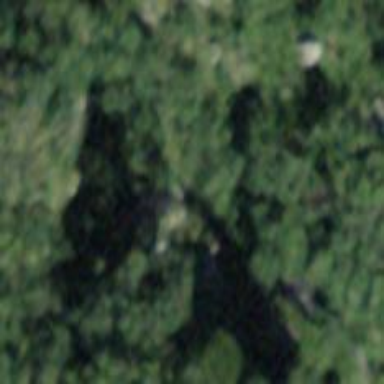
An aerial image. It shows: Natural cliff.